Question: I''m trying to install a word ribbon, that I created in vs2010 using .net framework 4. I tried installing it on my deployment pc but got an error :

I tried installing the .net framework 4.0 and I get a message saying that I have the framework or a newer version of it. I went to add remove and I saw I have .net 4.5. How do I get around this? Is .net 4.5 compatible with 4.0 applications ? I would assume some sort of backward compatibility.
I don't want to uninstall the 4.5 framework. I need this plugin to work on word 2007,2010 and 2013
any help will be appreciated
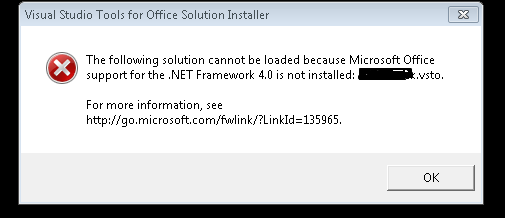
Answer: I right clicked on the ribbon properties->publish
clicked on prerequisites and added this